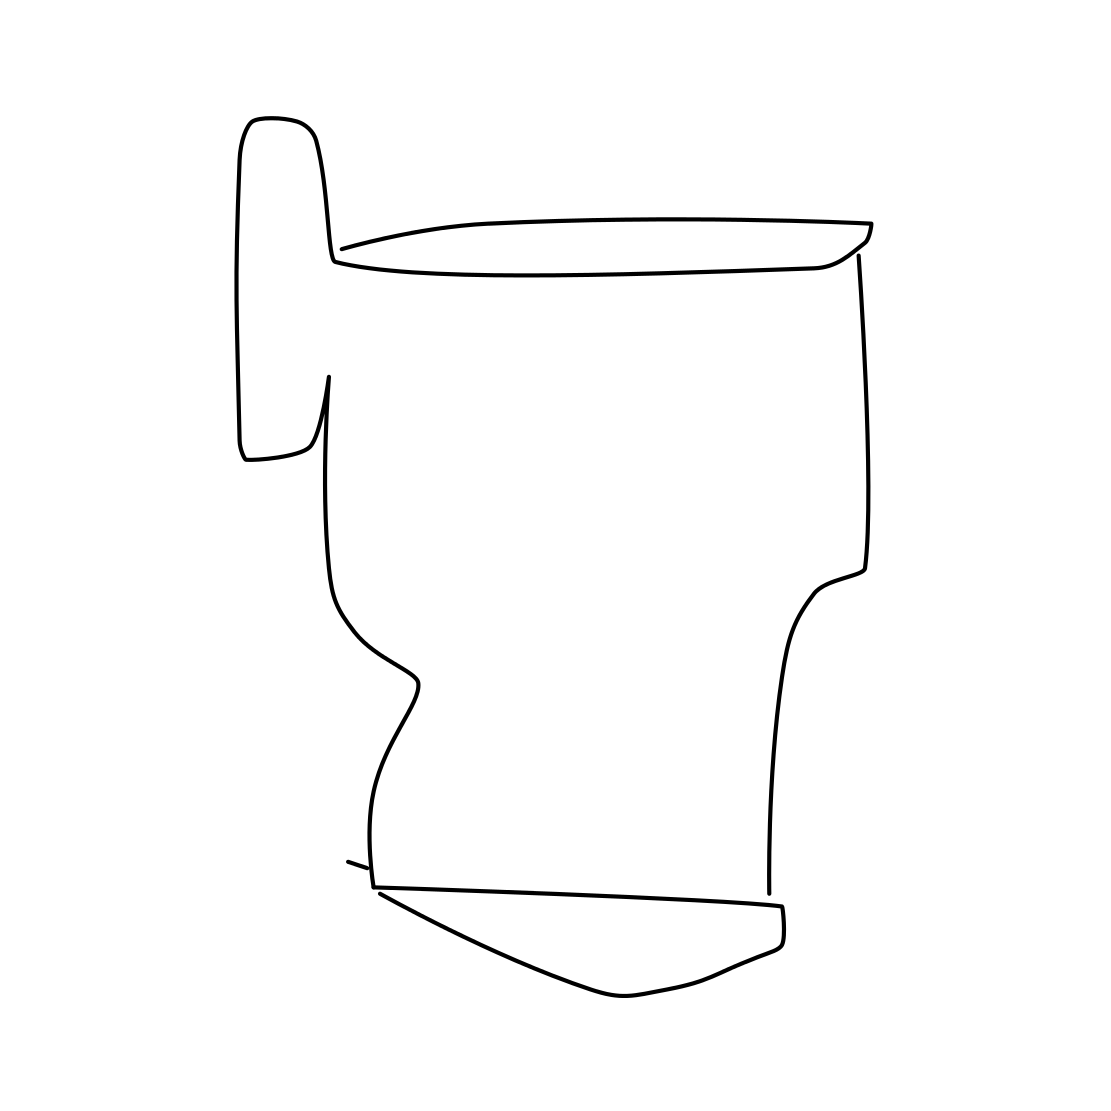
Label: cup